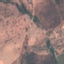
Land use / land cover: HerbaceousVegetation